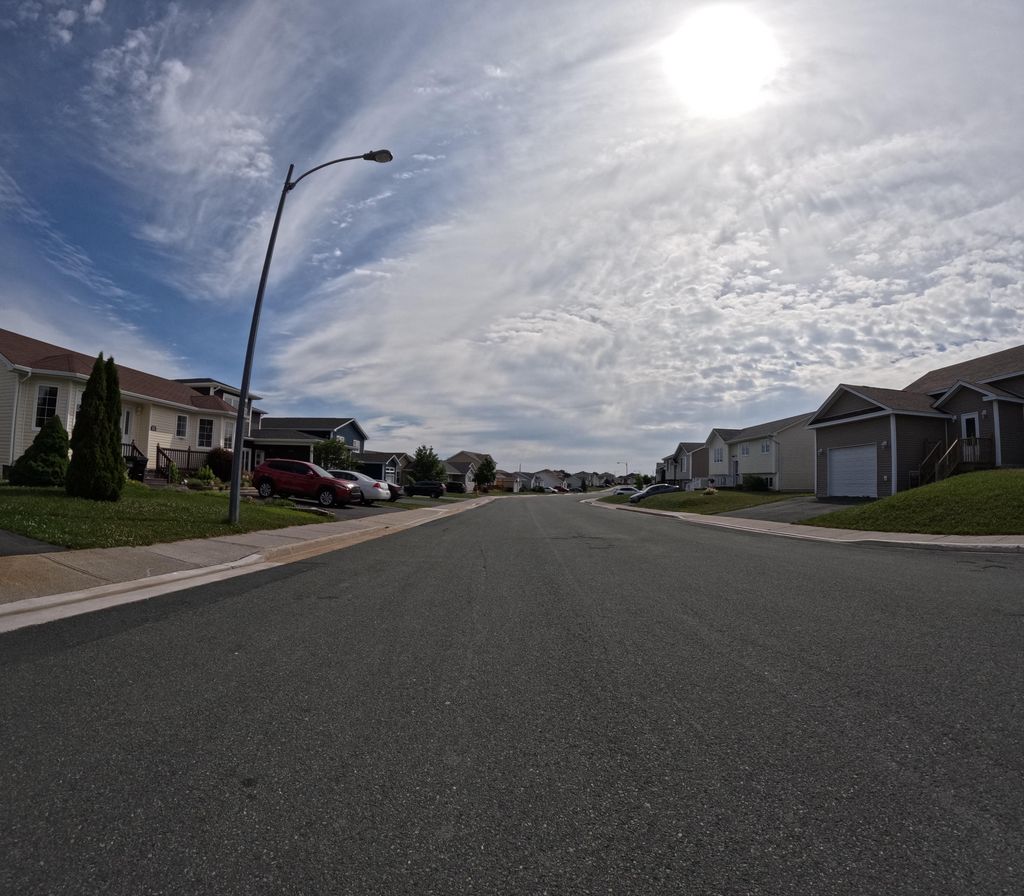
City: st_johns